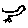
Label: bird